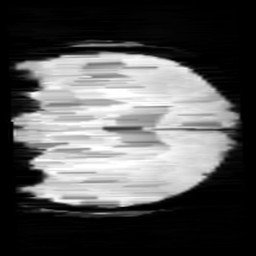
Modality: minIP
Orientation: coronal
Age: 12
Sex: female
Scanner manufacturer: siemens
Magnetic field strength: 3 T
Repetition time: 0.027 s
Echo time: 0.02 s